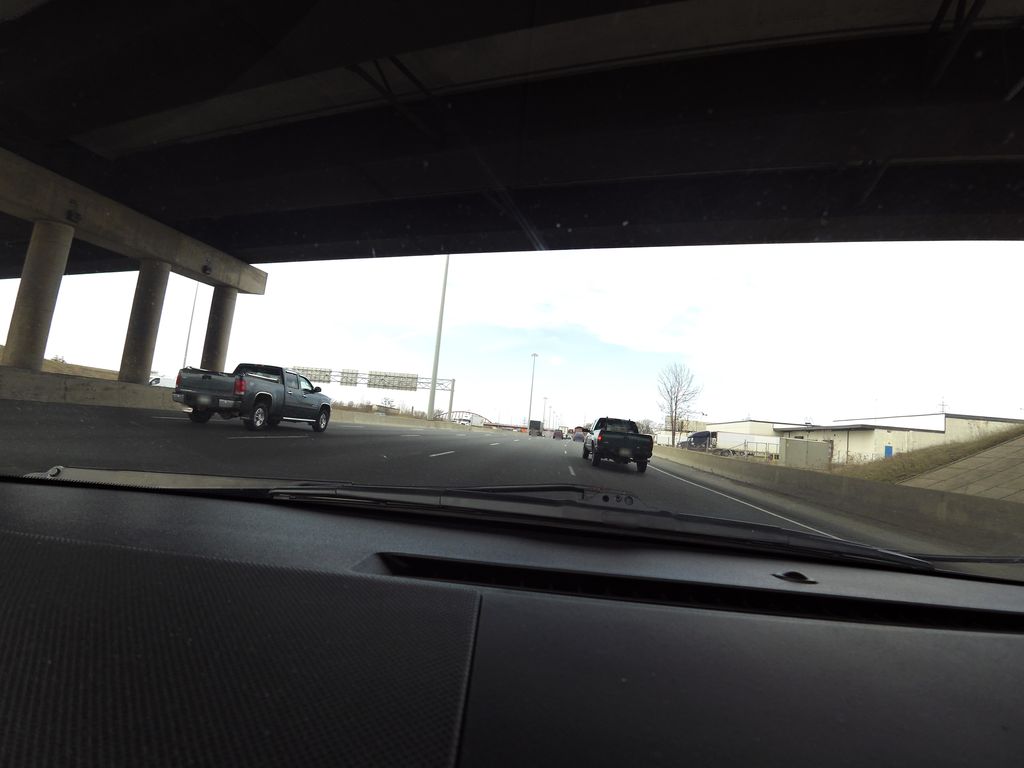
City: hamilton